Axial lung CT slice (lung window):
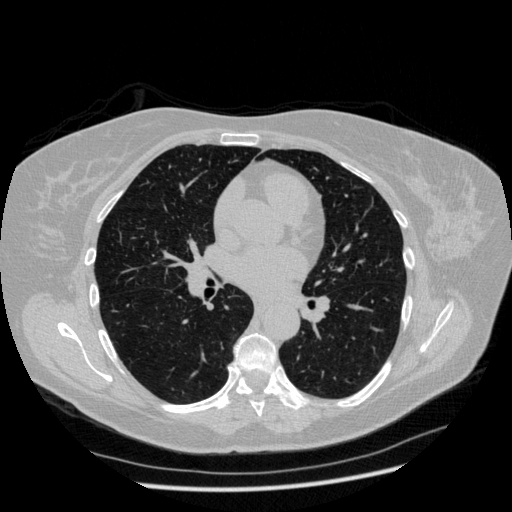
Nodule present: no